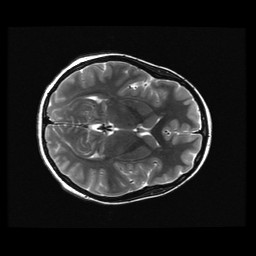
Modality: T2w
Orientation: axial
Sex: female
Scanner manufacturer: ge
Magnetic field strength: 3 T
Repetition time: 5 s
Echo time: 0.1017 s